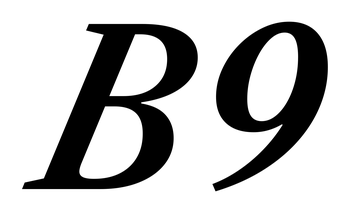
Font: LibreCaslonText-Italic_SemiBold_Italic